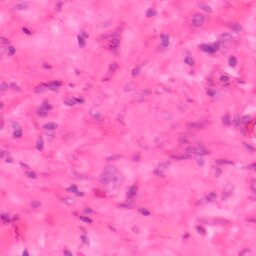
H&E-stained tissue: Colon